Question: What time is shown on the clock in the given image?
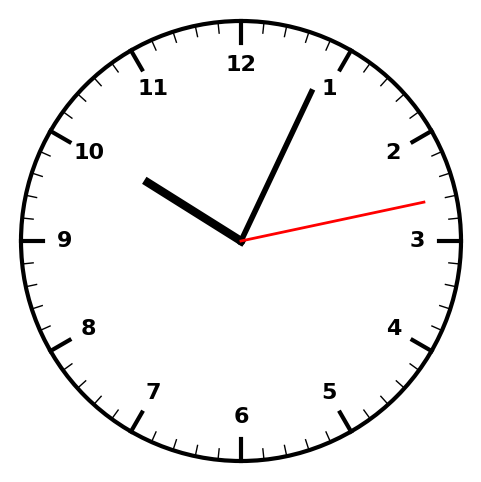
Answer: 10:04:13